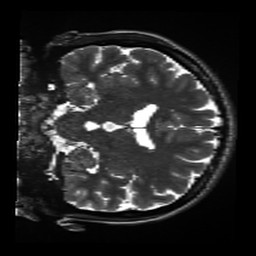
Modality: inplaneT2
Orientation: coronal
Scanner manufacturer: siemens
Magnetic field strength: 3 T
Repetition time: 11 s
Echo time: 0.059 s